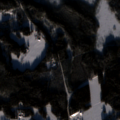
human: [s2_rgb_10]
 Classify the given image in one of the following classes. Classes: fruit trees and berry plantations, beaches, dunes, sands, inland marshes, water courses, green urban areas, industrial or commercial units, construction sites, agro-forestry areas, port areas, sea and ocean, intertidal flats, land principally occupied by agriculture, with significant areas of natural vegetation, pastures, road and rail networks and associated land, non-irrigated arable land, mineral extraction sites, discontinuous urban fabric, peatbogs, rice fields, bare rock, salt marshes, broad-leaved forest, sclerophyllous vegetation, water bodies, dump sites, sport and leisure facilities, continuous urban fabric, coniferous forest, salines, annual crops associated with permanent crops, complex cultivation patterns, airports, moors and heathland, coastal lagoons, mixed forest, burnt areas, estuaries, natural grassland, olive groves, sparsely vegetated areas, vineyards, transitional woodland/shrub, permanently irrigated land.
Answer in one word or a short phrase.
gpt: land principally occupied by agriculture, with significant areas of natural vegetation, coniferous forest, transitional woodland/shrub